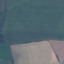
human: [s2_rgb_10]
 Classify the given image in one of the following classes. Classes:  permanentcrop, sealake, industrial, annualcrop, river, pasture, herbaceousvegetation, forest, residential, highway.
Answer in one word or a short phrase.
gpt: AnnualCrop